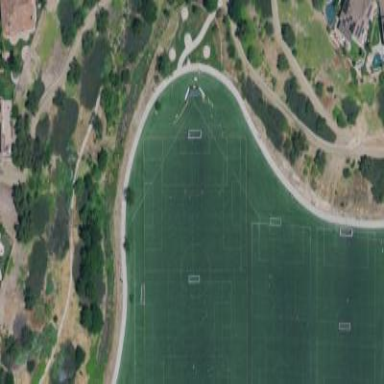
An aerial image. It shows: Soccer pitch with artificial turf for leisure sports activities.